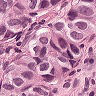
Metastatic tissue present: yes